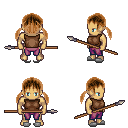
a pixel art fantasy rpg character, male body template, human, tanned skin, brown sleeveless shirt, magenta pants, brown twin-tailed hairstyle, white slippers, spear, four views (front, back, left, right), 2x2 character sprite sheet, small pixel art, hard edges, no anti-aliasing